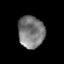
Tissue: prostate
Cell type: T cells
Senescence score: 0.7194
Nuclear area (px): 821
Mean DAPI intensity: 122.504